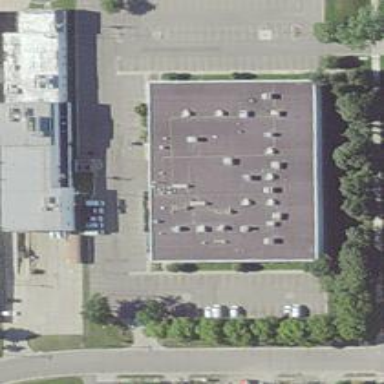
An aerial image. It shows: Office building.